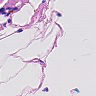
Metastatic tissue present: no